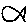
Label: fish